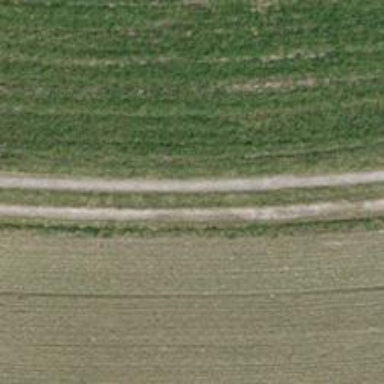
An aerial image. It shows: Gravel track with track type of grade3.